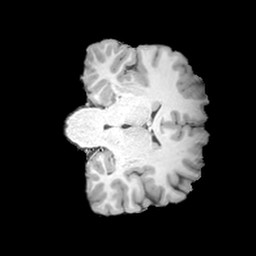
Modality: T1w
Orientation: coronal
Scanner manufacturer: siemens
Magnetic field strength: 3 T
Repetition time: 2 s
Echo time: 0.0024 s